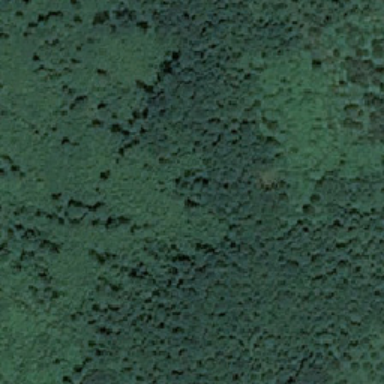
A part of the forest with many thick green and moss green trees .